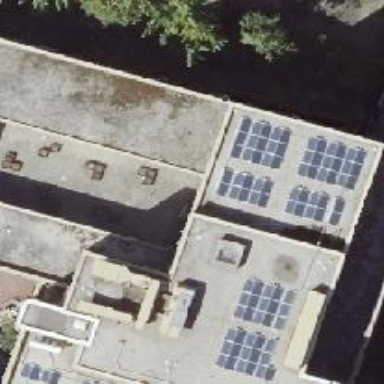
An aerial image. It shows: Solar power generator with photovoltaic panels.